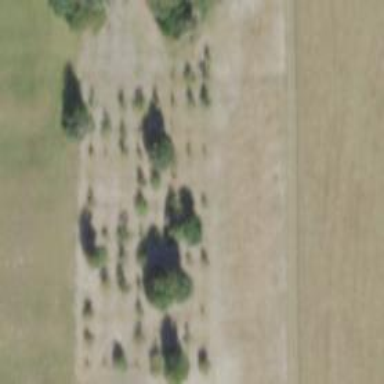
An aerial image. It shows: Orchard.